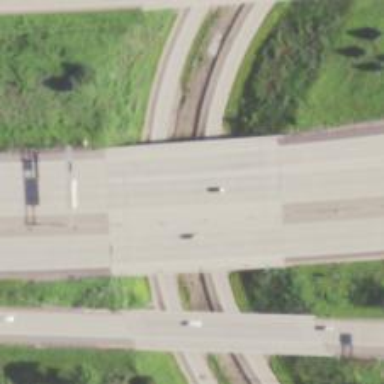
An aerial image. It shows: Bridge over motorway.